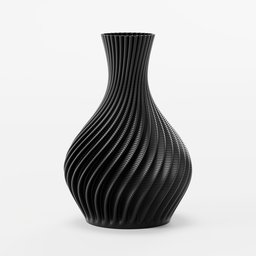
Label: decoration